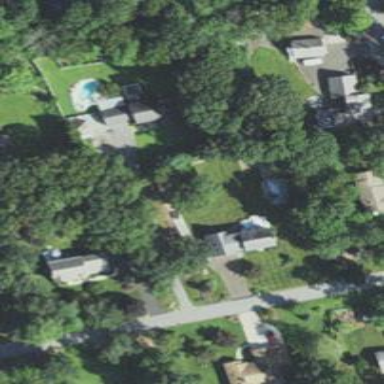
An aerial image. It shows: Residential driveway serving as service road.